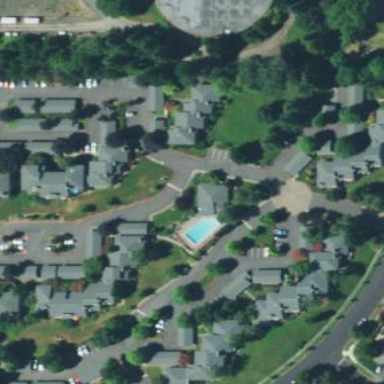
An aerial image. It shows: Residential area with apartments.